Question: I need to add shadow for view with shape aka trapezoid.
here is my code, and it doesn't work.
'''
[![enter image description here][1]][1]let trapezoidPath = UIBezierPath()
trapezoidPath.move(to: CGPoint(x: 0, y: 0))
trapezoidPath.addLine(to: CGPoint(x: Constants.padding, y: bounds.maxY - 10))
trapezoidPath.addLine(to: CGPoint(x: titleLabel.bounds.width + Constants.padding, y: bounds.maxY - 10))
trapezoidPath.addLine(to: CGPoint(x: titleLabel.bounds.width + 2 * Constants.padding, y: 0))
let trapezoidLayer = CAShapeLayer()
trapezoidLayer.path = trapezoidPath.cgPath
whiteView.layer.shadowPath = UIBezierPath(roundedRect: trapezoidPath.bounds, cornerRadius: whiteView.layer.cornerRadius).cgPath
whiteView.layer.shadowRadius = 15
whiteView.layer.shadowOffset = .zero
whiteView.layer.shadowOpacity = 0.4
whiteView.layer.masksToBounds = false
whiteView.layer.shadowColor = UIColor.red.cgColor
whiteView.layer.mask = trapezoidLayer
'''
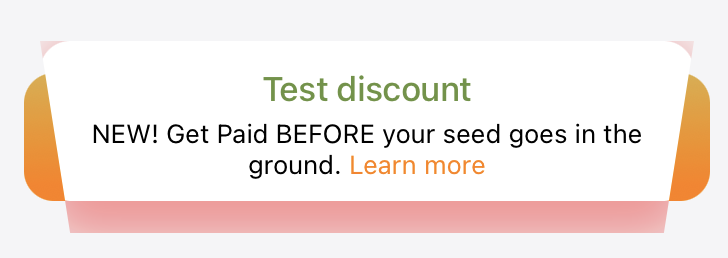
Answer: Nothing outside your mask, including the shadow, will be drawn.
To fix this you need to create two views. The outer view should be transparent and have the shadow properties set. The inner view gets added as a subview to the outer view and has the layer mask configured.
Basically the inner view draws your shape and content and the outer view around it is only responsible for drawing the shadow.